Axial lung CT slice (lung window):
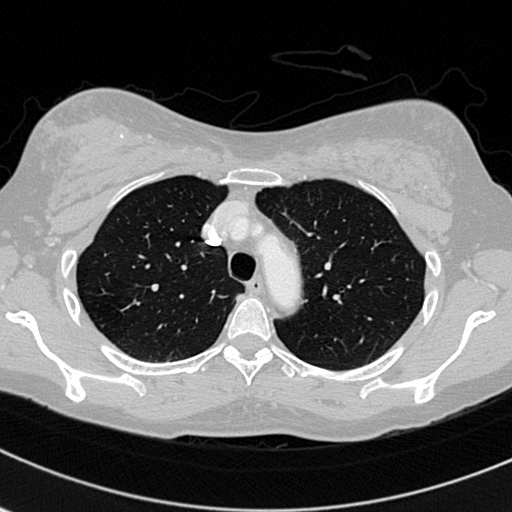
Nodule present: no